Interaction volume radius: 5 \u00c5
Interaction volume height: 10 \u00c5
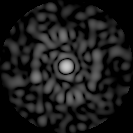
Disorder parameter: 0.8596